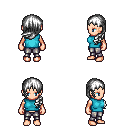
a pixel art fantasy rpg character, female body template, human, light skin, teal sleeveless shirt, metal pants, white left-swept hairstyle, four views (front, back, left, right), 2x2 character sprite sheet, small pixel art, hard edges, no anti-aliasing